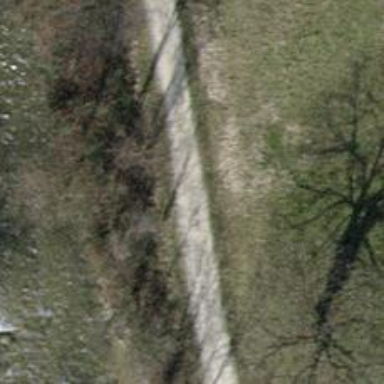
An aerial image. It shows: Path with pebblestone surface and grade3 tracktype.